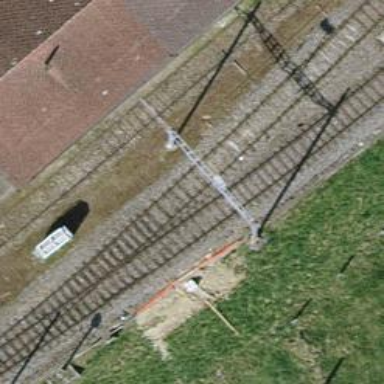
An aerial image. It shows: Single-track electrified railway siding with contact line.